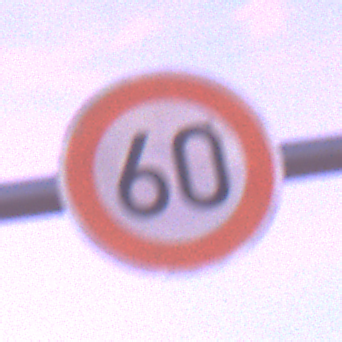
Verkehrszeichen: Geschwindigkeit60
Umgebung: Outdoor, Nature
Tageszeit: Dawn
Wetter: PartlyCloudy
Licht: Natural
Jahreszeit: NotSpecified
Kontrast: MediumContrast